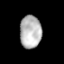
Tissue: lung
Cell type: Endothelial cells
Senescence score: 0.5883
Nuclear area (px): 689
Mean DAPI intensity: 182.581